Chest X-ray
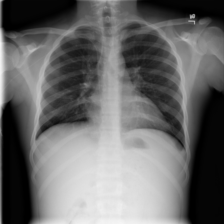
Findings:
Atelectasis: negative
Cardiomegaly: negative
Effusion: negative
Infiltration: negative
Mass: negative
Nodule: negative
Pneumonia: negative
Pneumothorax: negative
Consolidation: negative
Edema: negative
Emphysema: negative
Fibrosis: negative
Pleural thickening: negative
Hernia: negative